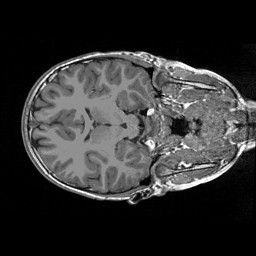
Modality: T1w
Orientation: axial
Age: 12
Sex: male
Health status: ill